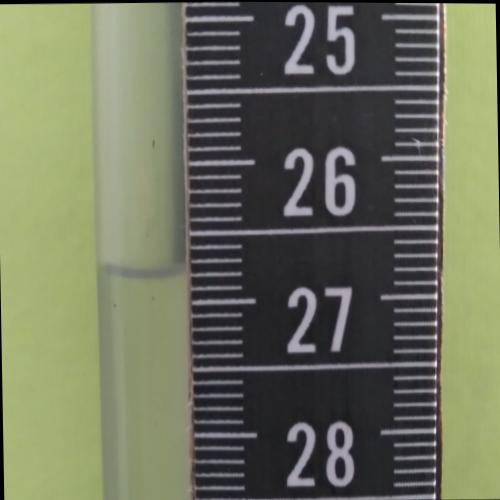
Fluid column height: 26.8 cm